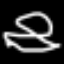
Label: frog